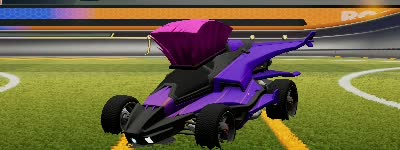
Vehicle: aftershock